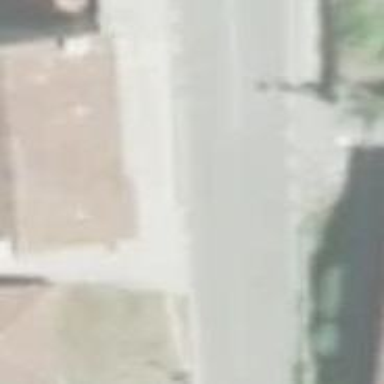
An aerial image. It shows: Sidewalk along the footway.